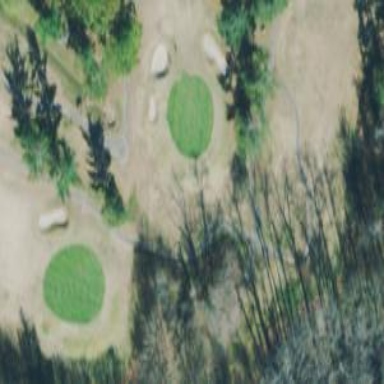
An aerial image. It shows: View of golf hole.